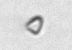
Label: Pyramimonas